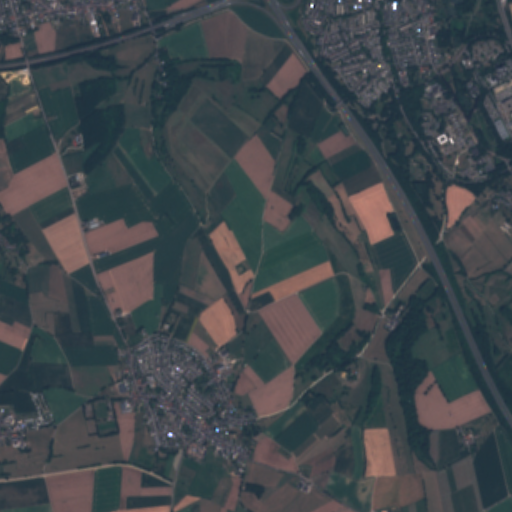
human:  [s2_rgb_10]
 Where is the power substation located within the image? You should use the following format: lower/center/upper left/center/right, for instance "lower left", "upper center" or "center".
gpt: The power substation is located in the lower left of the image.
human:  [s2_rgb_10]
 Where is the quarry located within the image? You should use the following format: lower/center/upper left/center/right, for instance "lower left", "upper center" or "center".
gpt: There is no quarry in the image.